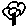
Label: tree